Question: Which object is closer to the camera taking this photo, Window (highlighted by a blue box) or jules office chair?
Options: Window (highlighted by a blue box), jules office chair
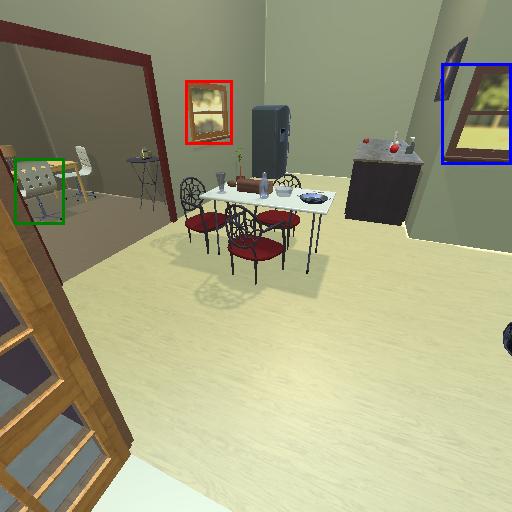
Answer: Window (highlighted by a blue box)